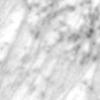
Label: no_change